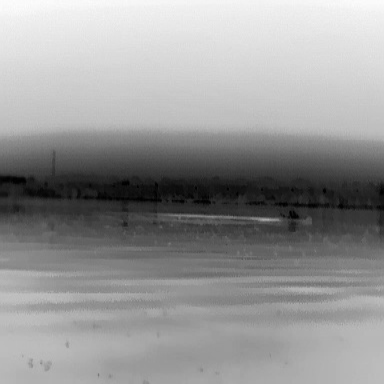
There is a canoe in the infrared image.